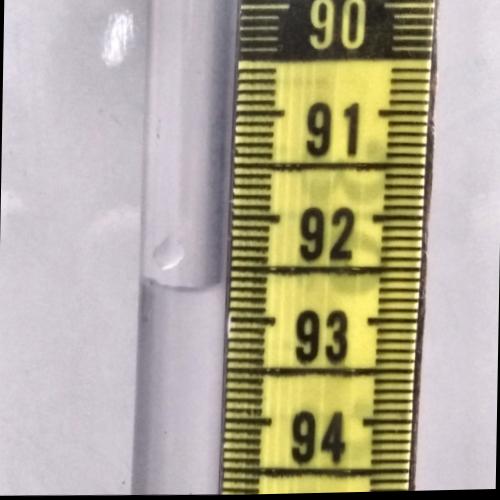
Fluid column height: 92.7 cm